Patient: sex M, age 58
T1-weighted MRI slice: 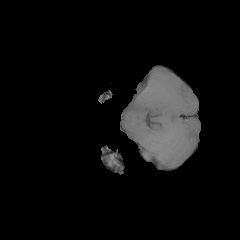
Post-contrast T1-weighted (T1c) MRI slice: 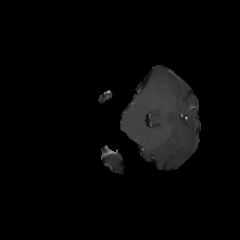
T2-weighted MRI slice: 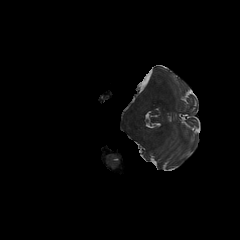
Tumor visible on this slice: no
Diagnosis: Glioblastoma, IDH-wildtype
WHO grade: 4